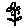
Label: flower